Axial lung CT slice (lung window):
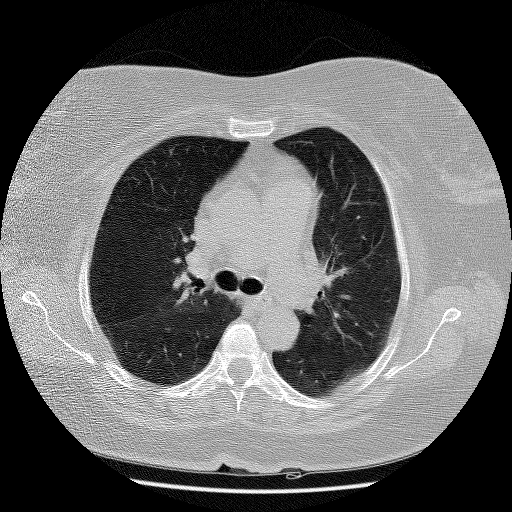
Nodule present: no